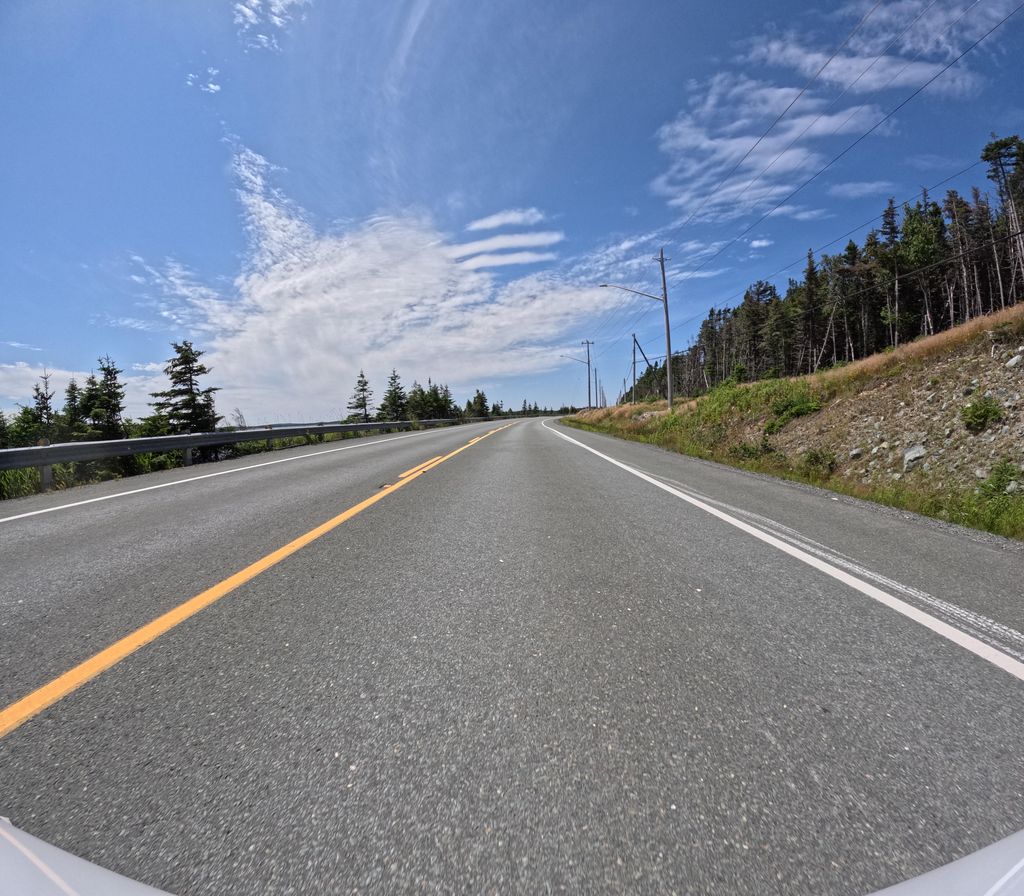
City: st_johns